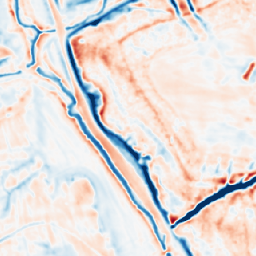
Category: multiscale
Decomposition family: dog
Decomposition parameters: sigma_low: 1
sigma_high: 5
Upsampling method: nearest
Upsampling parameters: scale: 4
Upsampling scale: 4